Field crop: maize
Growth stage: 1
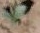
Species: datura